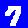
Digit: 7